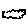
Label: cloud